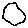
Label: hexagon